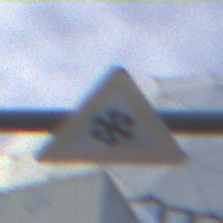
Verkehrszeichen: SchneeOderEisglaette
Umgebung: Outdoor, Urban
Tageszeit: MorningAfternoon
Wetter: PartlyCloudy
Licht: Natural
Jahreszeit: NotSpecified
Kontrast: MediumContrast